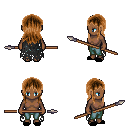
a pixel art fantasy rpg character, female body template, human, dark skin, black tattered cape, teal pants, brown unkempt hairstyle, black slippers, spear, four views (front, back, left, right), 2x2 character sprite sheet, small pixel art, hard edges, no anti-aliasing